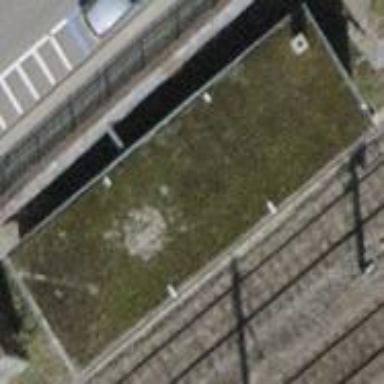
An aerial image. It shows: Building that serves as railway signal box.